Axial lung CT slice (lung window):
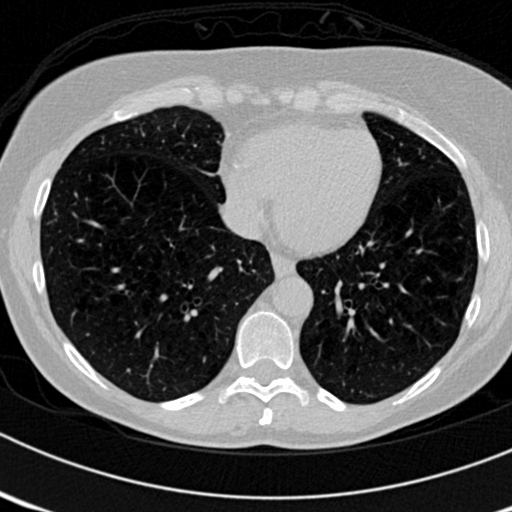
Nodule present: no